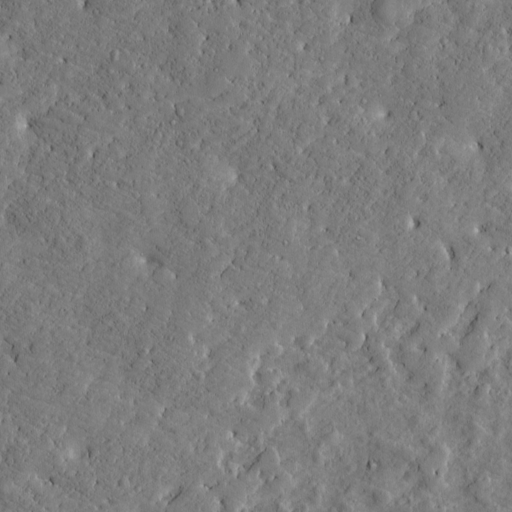
Classes present: Background